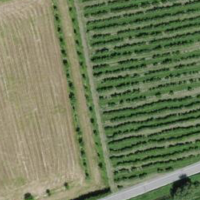
EUNIS habitat code: 57
Species observed at this site:
Ribes nigrum